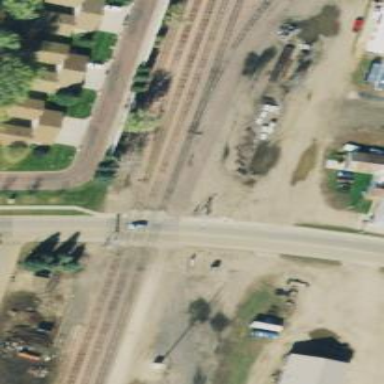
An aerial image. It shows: Crossing for the railway.